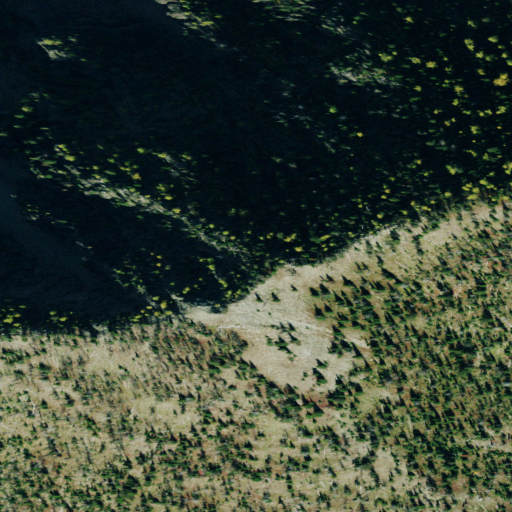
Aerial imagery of mountain in Montana named Masonry Peak containing evergreen forest and shrub